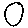
Label: circle